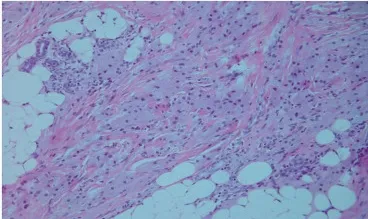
(A) Microscopic subcutaneous growth of infiltrative platelet-like growths of granulosa cells and vacuolated adipocytes are shown (Hematoxylin and eosin [H&E] staining, x200).
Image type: pathology (h&e)